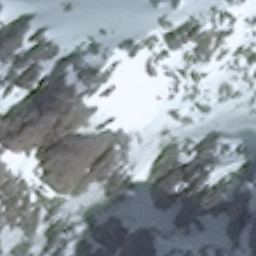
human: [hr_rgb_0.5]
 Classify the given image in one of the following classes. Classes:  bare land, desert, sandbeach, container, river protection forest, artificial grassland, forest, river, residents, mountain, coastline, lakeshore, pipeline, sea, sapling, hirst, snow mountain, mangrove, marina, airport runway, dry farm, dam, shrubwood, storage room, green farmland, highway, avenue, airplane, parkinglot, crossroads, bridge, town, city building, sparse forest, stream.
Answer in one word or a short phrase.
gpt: snow mountain